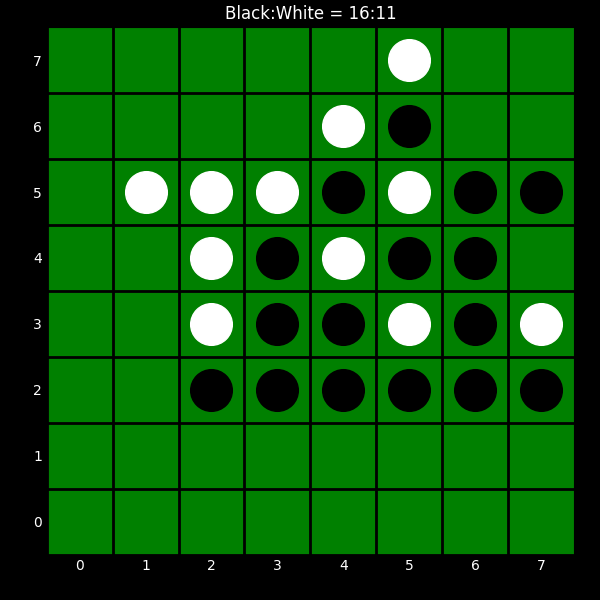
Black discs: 16
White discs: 11